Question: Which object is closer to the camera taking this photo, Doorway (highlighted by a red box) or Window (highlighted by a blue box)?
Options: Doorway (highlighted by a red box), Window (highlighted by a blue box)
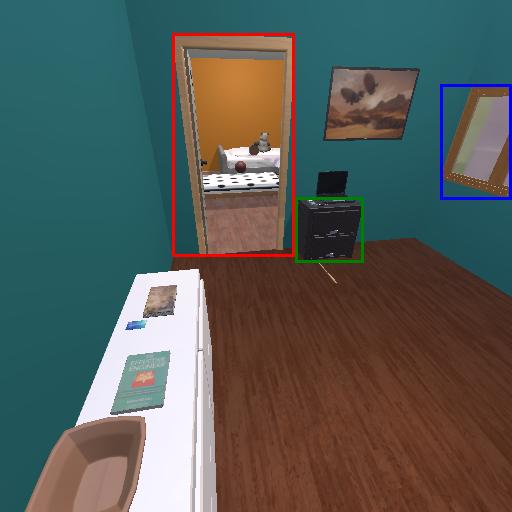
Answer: Doorway (highlighted by a red box)